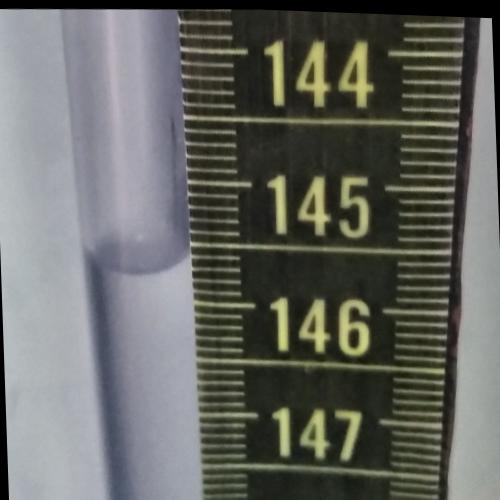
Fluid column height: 145.7 cm